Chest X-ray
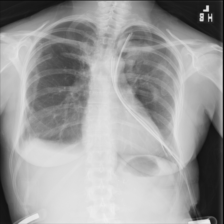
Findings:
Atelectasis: negative
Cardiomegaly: negative
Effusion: positive
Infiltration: negative
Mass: negative
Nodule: negative
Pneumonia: negative
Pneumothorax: positive
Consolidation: negative
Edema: negative
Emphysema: negative
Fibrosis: negative
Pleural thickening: positive
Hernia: negative